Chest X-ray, PA view. Patient: 25 years old, sex M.
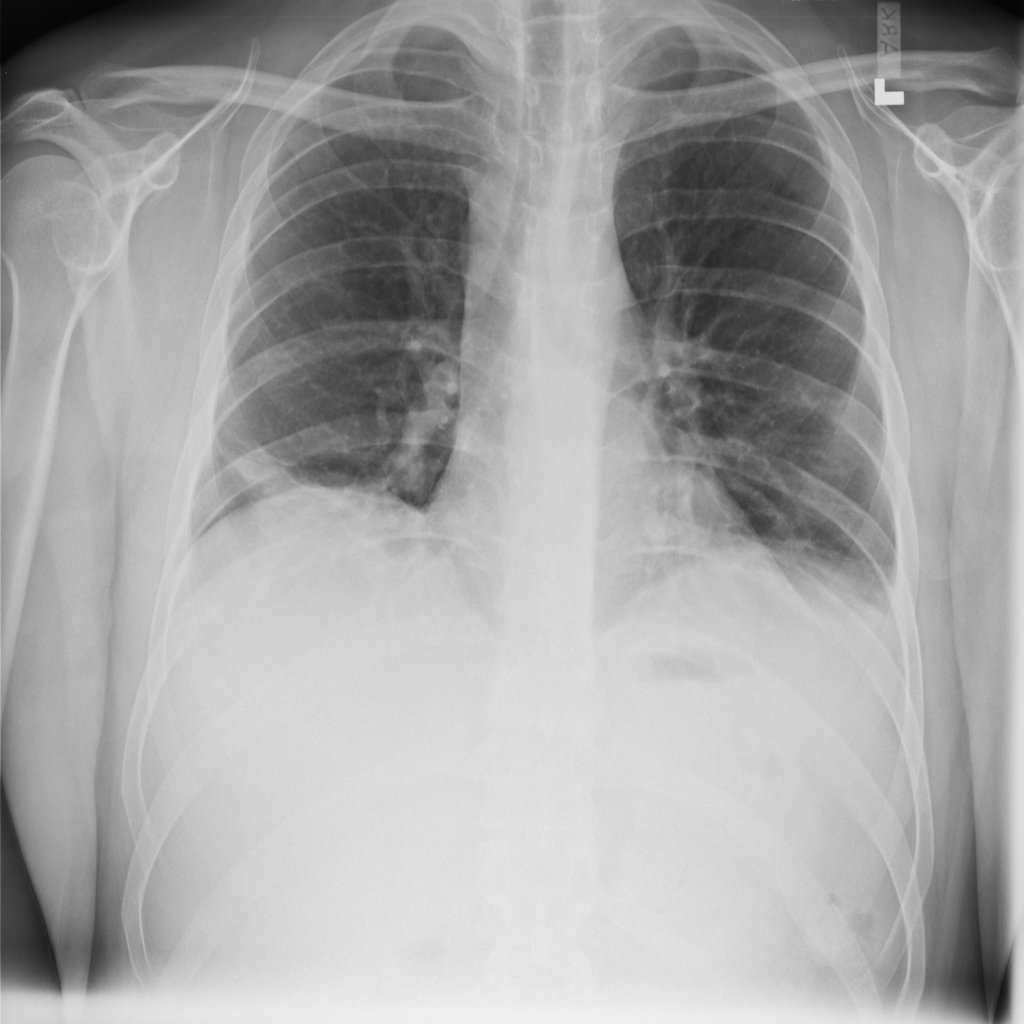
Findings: Atelectasis